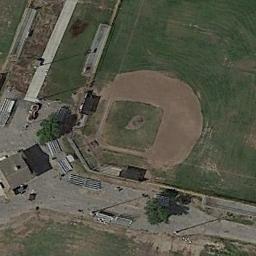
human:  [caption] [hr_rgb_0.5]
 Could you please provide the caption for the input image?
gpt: There is a baseball diamond in the middle of grass by the road .

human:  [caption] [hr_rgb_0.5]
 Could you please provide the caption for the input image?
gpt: A baseball diamond on the lawn and a building beside .

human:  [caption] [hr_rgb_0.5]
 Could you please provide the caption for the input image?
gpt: There is a trail leading to this baseball field .

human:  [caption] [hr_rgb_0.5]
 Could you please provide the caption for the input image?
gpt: There is a simple baseball diamond in the grass surrounded by the houses and roads .

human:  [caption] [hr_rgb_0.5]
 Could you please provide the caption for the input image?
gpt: A house is next to the baseball diamond .